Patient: sex M, age 60
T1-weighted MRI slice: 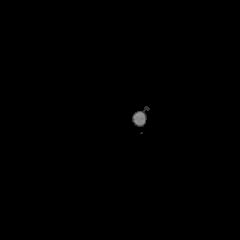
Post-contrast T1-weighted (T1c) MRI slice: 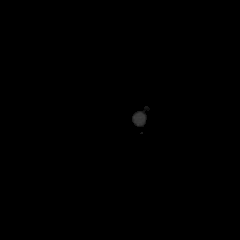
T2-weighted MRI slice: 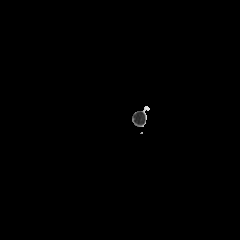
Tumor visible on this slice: no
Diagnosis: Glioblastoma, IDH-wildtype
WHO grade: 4